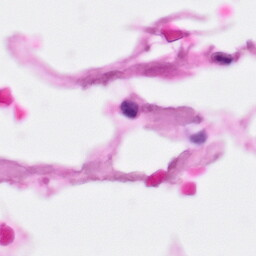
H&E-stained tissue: Pancreatic